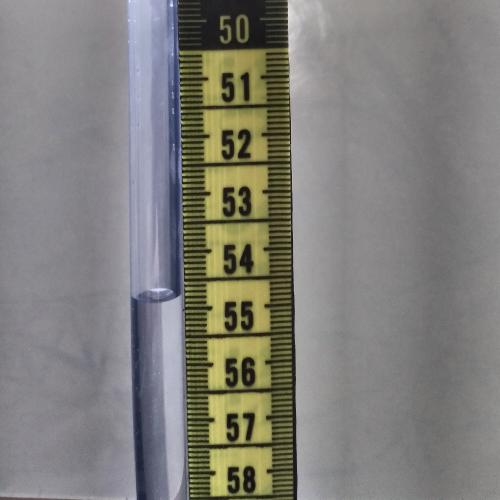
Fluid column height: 54.8 cm